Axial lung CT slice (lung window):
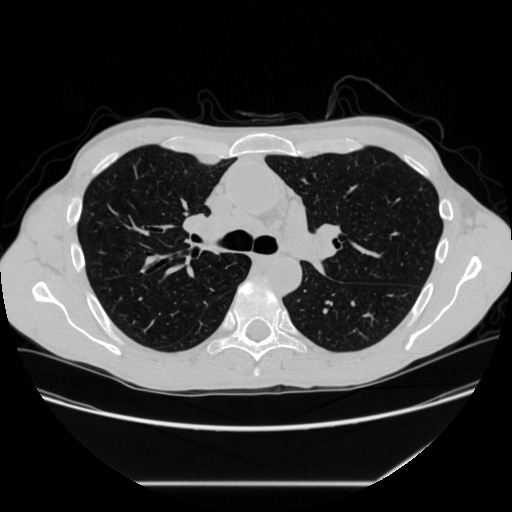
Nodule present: no